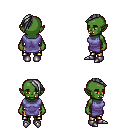
a pixel art fantasy rpg character, female body template, orc, green skin, chain tabard jacket, gold greaves, gray long mohawk hairstyle, metal boots, four views (front, back, left, right), 2x2 character sprite sheet, small pixel art, hard edges, no anti-aliasing